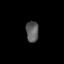
Tissue: lung
Cell type: Epithelial cells
Senescence score: 0.2033
Nuclear area (px): 263
Mean DAPI intensity: 91.54